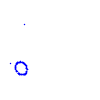
Particle: proton